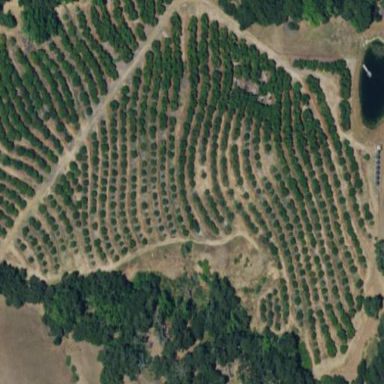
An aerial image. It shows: Orchard.